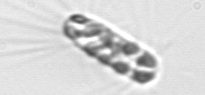
Label: Corethron_hystrix